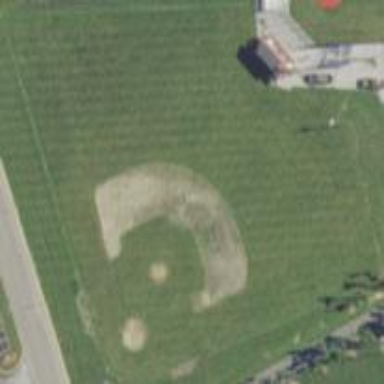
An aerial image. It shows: Baseball pitch for leisure land activities.